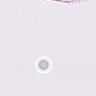
Metastatic tissue present: no